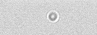
Label: camera_spot